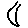
Label: moon